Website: bh-photo
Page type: billing-address
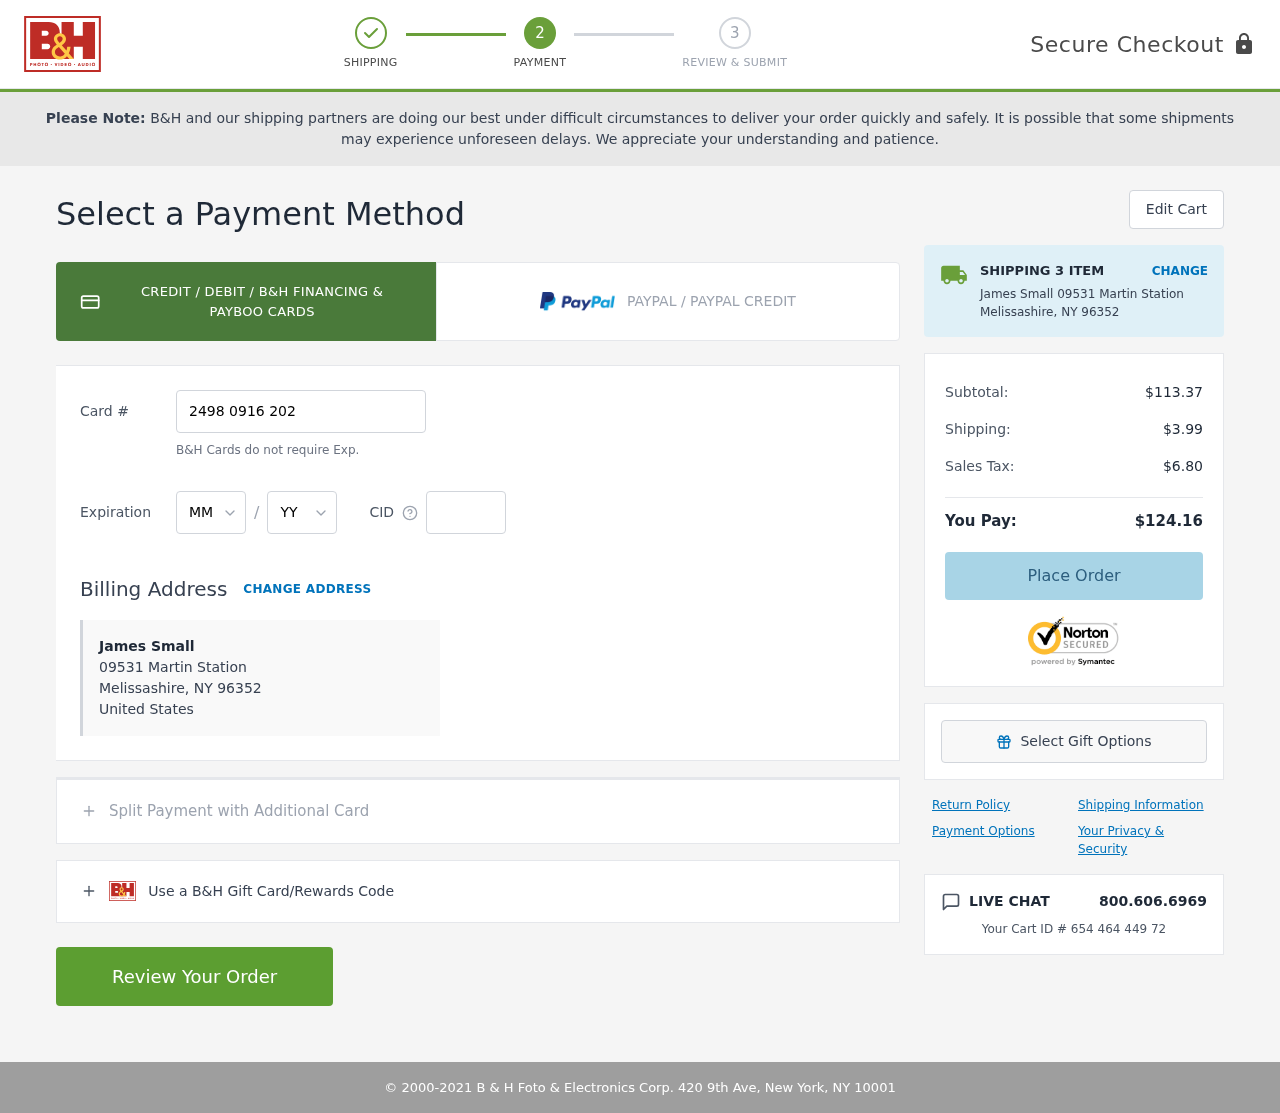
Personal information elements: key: PII_CARD_CVV
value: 024
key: PII_CARD_EXPIRY_MONTH
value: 10
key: PII_CARD_EXPIRY_YEAR
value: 27
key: PII_CARD_NUMBER
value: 2498 0916 2023 1344
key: PII_CITY
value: Melissashire
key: PII_COUNTRY
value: United States
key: PII_FULLNAME
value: James Small
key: PII_POSTCODE
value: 96352
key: PII_STATE_ABBR
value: NY
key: PII_STREET
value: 09531 Martin Station
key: PII_FULLNAME2
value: James Small
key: PII_CITY_STATE
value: Melissashire, NY
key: PII_POSTCODE_FULL
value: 96352
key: PII_POSTCODE_NUMERIC
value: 96352
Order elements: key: ORDER_NUM_ITEMS
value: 3
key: ORDER_SUBTOTAL
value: $113.37
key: ORDER_SHIPPING_COST
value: $3.99
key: ORDER_TAX
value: $6.80
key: ORDER_TOTAL
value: $124.16
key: ORDER_ID
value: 654 464 449 72